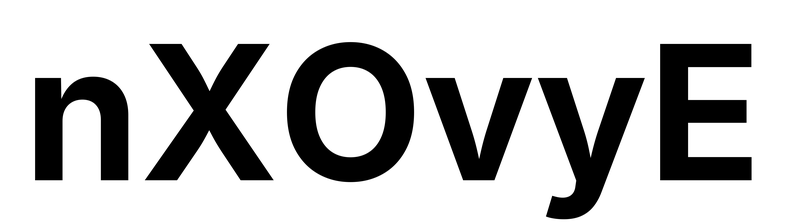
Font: Inter_Bold